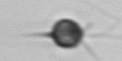
Label: Acanthoica_quattrospina